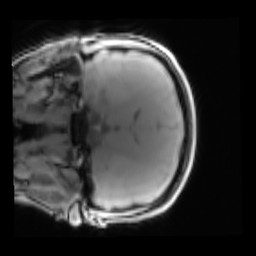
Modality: PDw
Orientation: coronal
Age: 19
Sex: female
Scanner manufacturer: siemens
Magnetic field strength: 3 T
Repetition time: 0.25 s
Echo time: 0.00103 s